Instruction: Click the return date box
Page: home
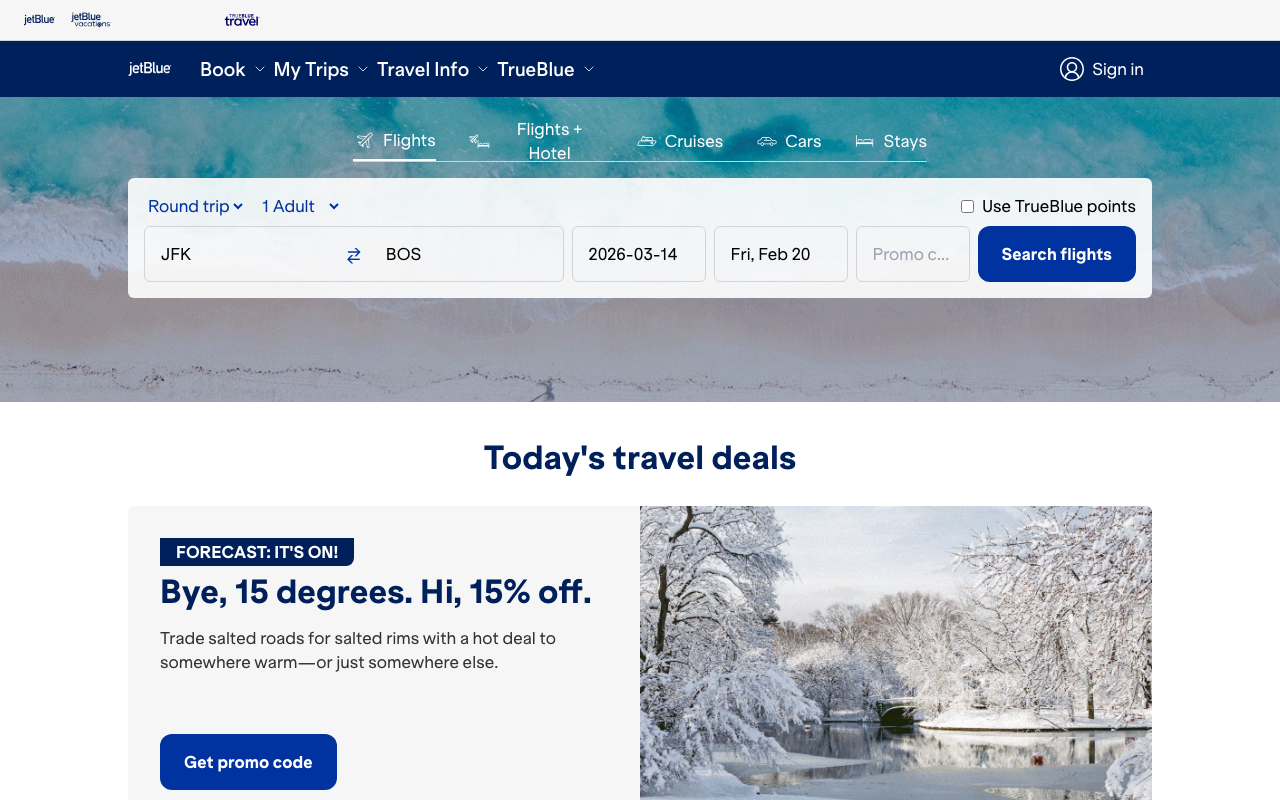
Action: click